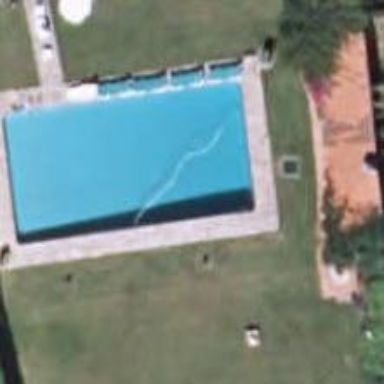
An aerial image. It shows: Swimming pool located in leisure land.